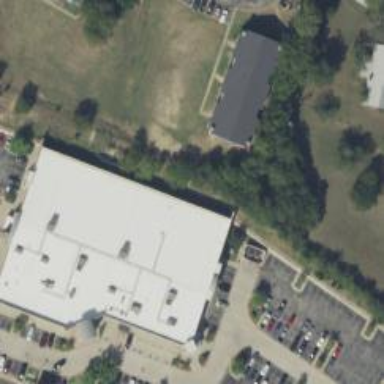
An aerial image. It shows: Building that houses bowling alley.